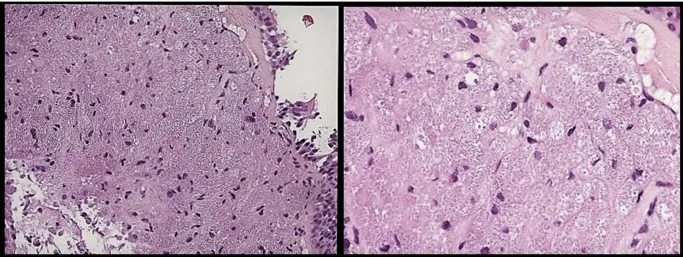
H&E staining reveal large cells with cytoplasmic granules.
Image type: pathology (h&e)